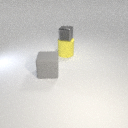
large gray rubber cube in front of large yellow rubber cylinder